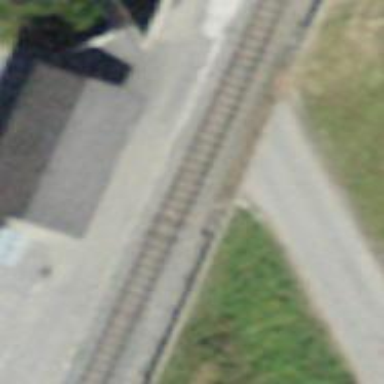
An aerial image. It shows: Narrow-gauge railway stop position for public transport.